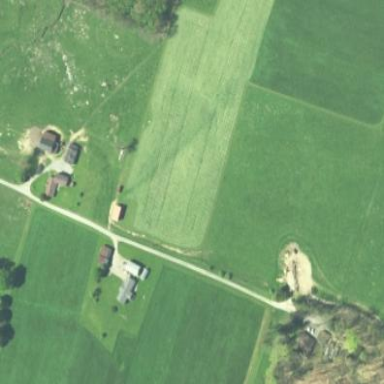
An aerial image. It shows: Farmyard area.